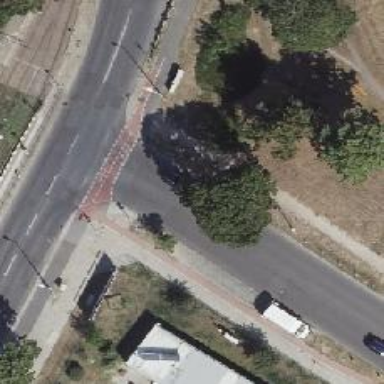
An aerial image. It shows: Tertiary road with asphalt surface. There are sidewalks on both sides and cycle track on the right.